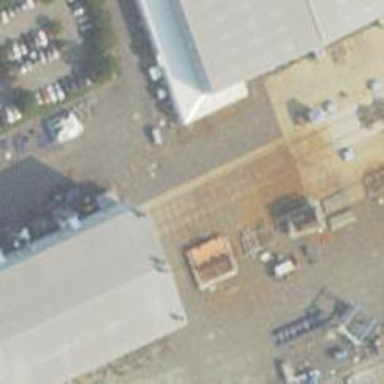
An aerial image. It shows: Railway yard in service.